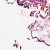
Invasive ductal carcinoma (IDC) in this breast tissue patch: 0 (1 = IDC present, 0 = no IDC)